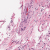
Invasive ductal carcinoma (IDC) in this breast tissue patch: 1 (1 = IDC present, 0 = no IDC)